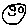
Label: smiley face